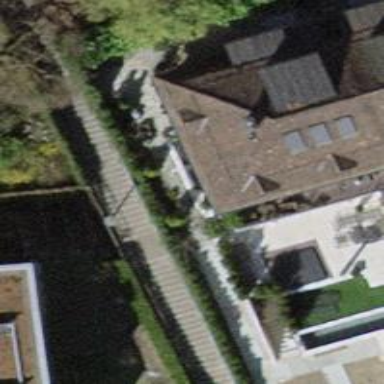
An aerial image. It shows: Steps with paved surface.